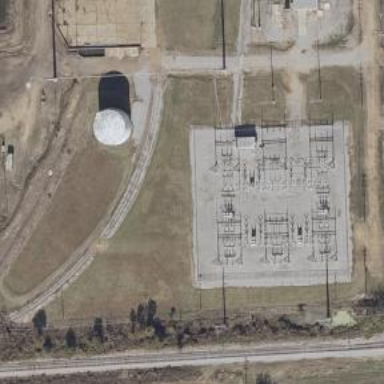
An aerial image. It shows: Switch used for power control.